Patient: sex M, age 45
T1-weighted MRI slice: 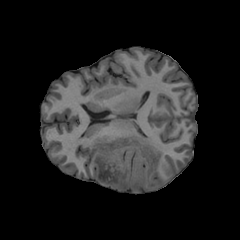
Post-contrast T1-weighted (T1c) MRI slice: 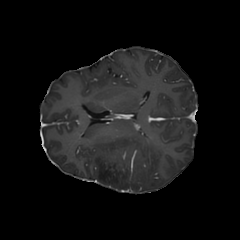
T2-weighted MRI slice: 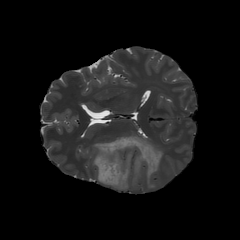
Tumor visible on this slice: yes
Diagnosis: Astrocytoma, IDH-wildtype
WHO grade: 2